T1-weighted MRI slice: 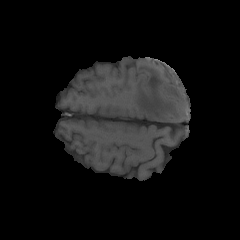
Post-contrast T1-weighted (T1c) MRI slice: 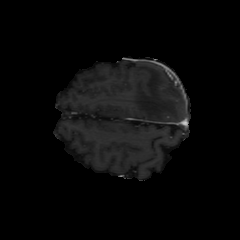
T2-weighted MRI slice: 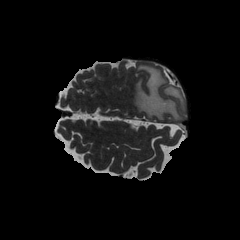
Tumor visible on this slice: yes